Aerial crown-view tile of a tropical tree (Barro Colorado Island, Panama), acquired 20240813:
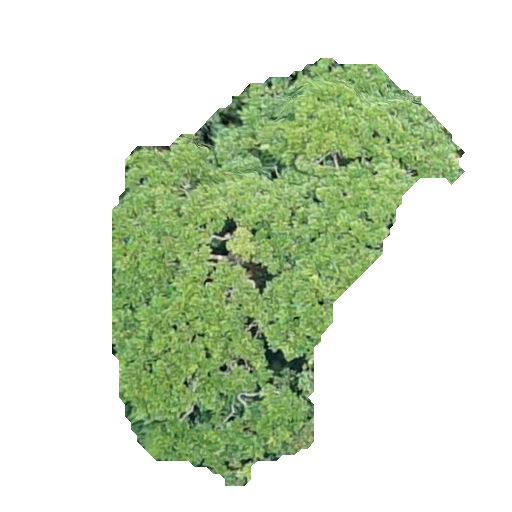
Species: Simarouba amara
GBIF accepted scientific name: Simarouba amara
Crown area: 135.726 m²